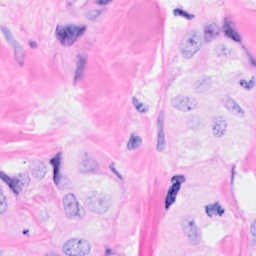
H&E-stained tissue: Breast